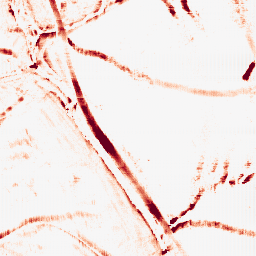
Category: morphological
Decomposition family: morphological_rect
Decomposition parameters: operation: opening
width: 10
height: 10
Upsampling method: fft_zeropad
Upsampling parameters: scale: 8
Upsampling scale: 8